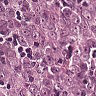
Metastatic tissue present: yes